在圆柱形油槽内装有一些油, 截面如图所示, 已知截面 $\odot O$ 半径为 $5\text{cm}$, 油面 $AB$ 为 $6\text{cm}$。如果再注入一些油后, 油面变为 $8\text{cm}$, 则油面 $AB$ 上升了( )$\text{cm}$

A. 1
B. 3
C. 3 或 4
D. 1 或 7
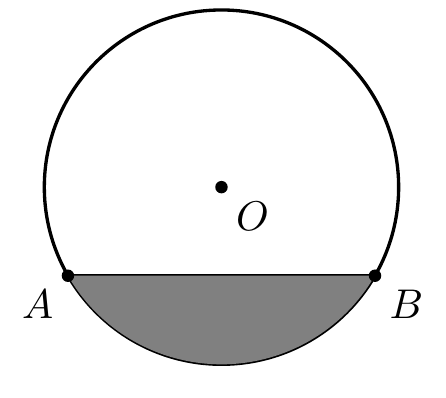
【解答】
解：
分两种情况求解：

\textcircled{1} 如图 1, 宽度为 $8\text{cm}$ 的油面 $CD$, 作 $ON \perp AB$ 与 $CD$、$AB$ 的交点为 $M$、$N$,

由题意知 $OM \perp CD$, $CM = MD = \frac{1}{2} CD = 4\text{cm}$, $AN = BN = \frac{1}{2} AB = 3\text{cm}$,

在 $Rt\triangle BON$ 中, 由勾股定理得 $ON = \sqrt{OB^2 - BN^2} = 4\text{cm}$,

在 $Rt\triangle DOM$ 中, 由勾股定理得 $OM = \sqrt{OD^2 - DM^2} = 3\text{cm}$,

$\therefore MN = ON - OM = 1\text{cm}$；

\textcircled{2} 如图 2, 宽度为 $8\text{cm}$ 的油面 $EF$, 作 $PN \perp EF$ 与 $AB$、$EF$ 的交点为 $N$、$P$, 连接 $OB$,

由题意知 $PN \perp AB$, $EP = PF = \frac{1}{2} EF = 4\text{cm}$, $AN = BN = \frac{1}{2} AB = 3\text{cm}$,

在 $Rt\triangle BON$ 中, 由勾股定理得 $ON = \sqrt{OB^2 - BN^2} = 4\text{cm}$,

在 $Rt\triangle EPO$ 中, 由勾股定理得 $OP = \sqrt{OE^2 - EP^2} = 3\text{cm}$,

$\therefore NP = ON + OP = 7\text{cm}$,

$\therefore$ 油面 $AB$ 上升到 $CD$, 上升了 $1\text{cm}$, 油面 $AB$ 上升到 $EF$, 上升了 $7\text{cm}$；

故选 D．
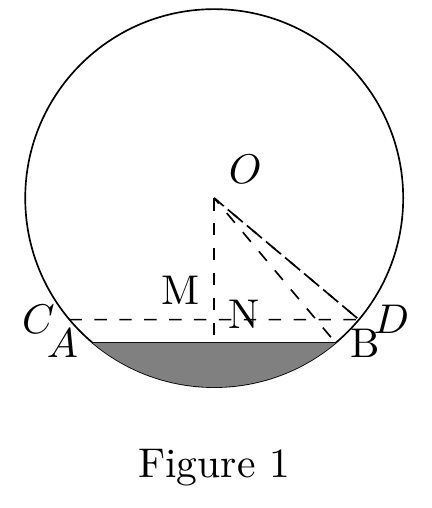
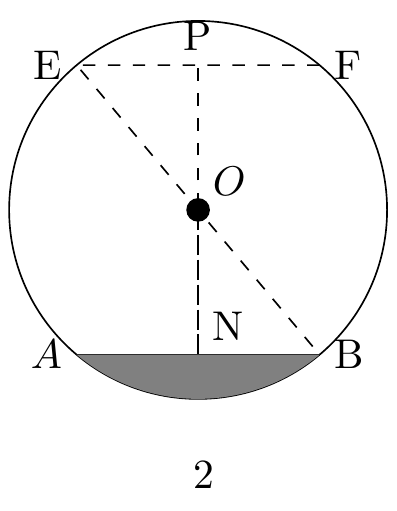